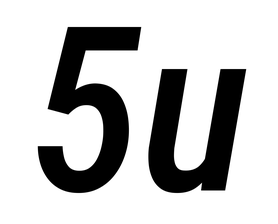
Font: Roboto-Italic_Condensed_Medium_Italic